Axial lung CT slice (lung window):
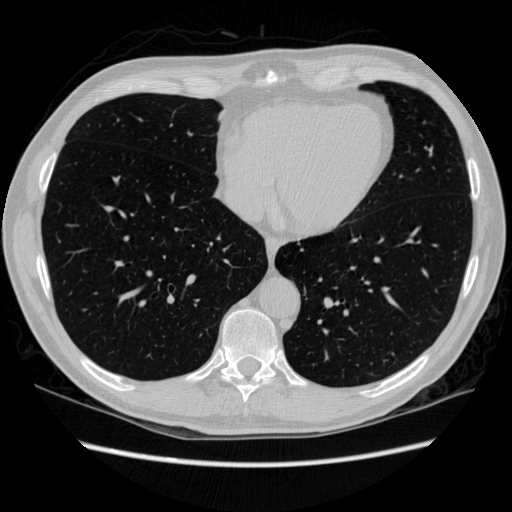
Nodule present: no